Question: I have a file share on my azure account and I am trying to use the map network drive function inside of windows explorer to access the share. however, when I enter my credentials, it takes be back and says access denied inside of the credentials windows.

Please help!
Thanks
-Sean
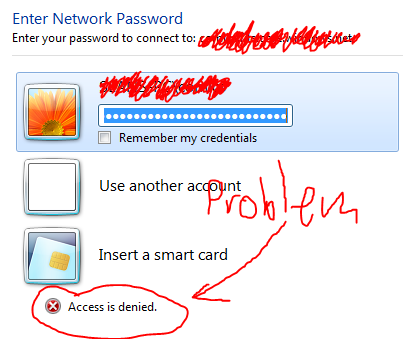
Answer: As Gaurav said, with support for , file storage now supports encryption and persistent handles from SMB 3.0 clients. Support for encryption means that SMB 3.0 clients can mount a file share from anywhere, including from:
<URL>
<URL>
I had reproduce this error, I create a VM(windows 2008 SMB 2.1) in Australia East, and the storage account (file share) in East US. Because the windows 2008 R2 is SMB 2.1 and deploy in different regions:
<URL>
By the way, if you want to mount the file share on the on-premises client, you have to make sure your firewall allows traffic across AND your ISP (some ISPs do not open port 445).